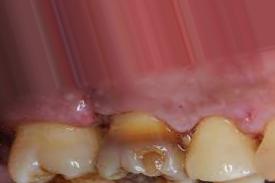
Condition: Tooth Discoloration